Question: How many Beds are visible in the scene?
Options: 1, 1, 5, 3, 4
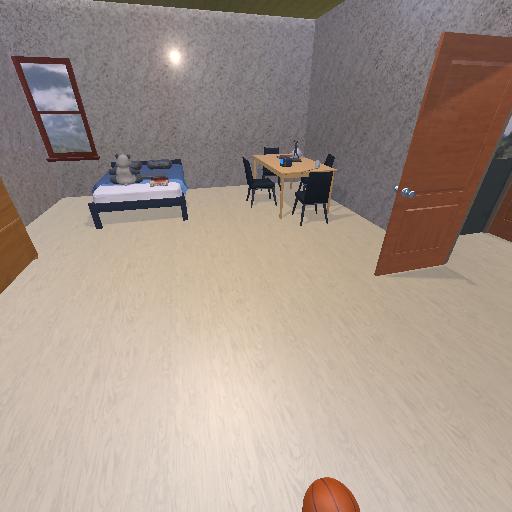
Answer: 1